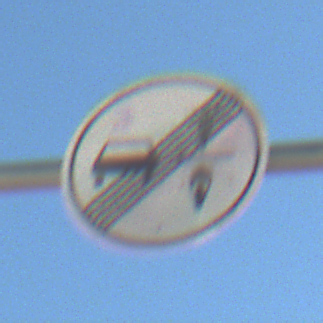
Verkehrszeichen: EndeVerbotUeberholenEinspurigeFahrzeuge
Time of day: Midday
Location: Outdoor (Nature)
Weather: Clear
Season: Summer
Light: Natural